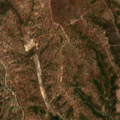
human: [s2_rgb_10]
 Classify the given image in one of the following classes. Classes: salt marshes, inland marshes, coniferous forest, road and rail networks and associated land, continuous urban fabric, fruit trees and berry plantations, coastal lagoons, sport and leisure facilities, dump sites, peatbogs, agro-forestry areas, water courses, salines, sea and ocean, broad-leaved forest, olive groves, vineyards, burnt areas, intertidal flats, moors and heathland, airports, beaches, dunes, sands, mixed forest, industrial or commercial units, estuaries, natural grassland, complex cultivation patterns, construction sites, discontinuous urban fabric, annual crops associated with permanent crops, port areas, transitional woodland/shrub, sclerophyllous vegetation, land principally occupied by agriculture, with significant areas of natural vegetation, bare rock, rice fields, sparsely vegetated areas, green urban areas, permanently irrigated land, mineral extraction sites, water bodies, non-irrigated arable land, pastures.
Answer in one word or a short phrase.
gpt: broad-leaved forest